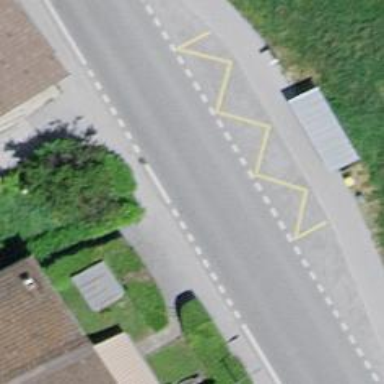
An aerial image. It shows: Public transport stop position.